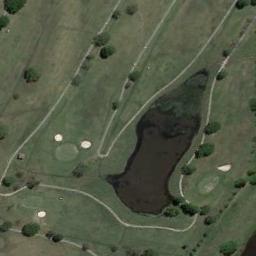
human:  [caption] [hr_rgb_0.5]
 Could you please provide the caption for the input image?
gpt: There are three large bunkers and two paths .

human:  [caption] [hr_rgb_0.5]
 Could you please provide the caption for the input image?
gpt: The golf course has a lake, Some putting greens, Fairways, Roads, Barrier trees and sandpits .

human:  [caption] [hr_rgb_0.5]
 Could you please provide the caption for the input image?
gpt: Numerous trees are next to the golf course .

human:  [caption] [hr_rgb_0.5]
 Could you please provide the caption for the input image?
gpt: There are several bunkers and lakes and a few paths and many trees on a large green lawn on the golf course .

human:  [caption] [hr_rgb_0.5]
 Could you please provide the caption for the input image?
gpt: There are four bunkers and a lake on the golf course .